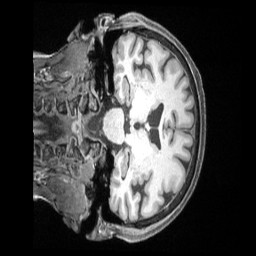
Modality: T1w
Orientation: coronal
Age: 65
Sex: female
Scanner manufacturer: siemens
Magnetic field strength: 3 T
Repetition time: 2.5 s
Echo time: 0.00222 s